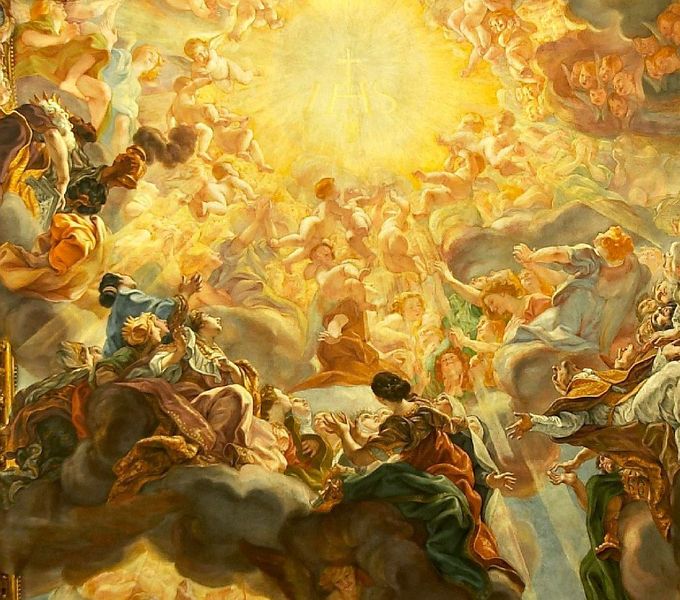
Titel: Deckengemälde “Anbetung des Namens Jesu” in Il Gesù in Rom
Künstler: Giovanni Battista Gaulli
Standort: Rom, Il Gesù (EU - I - Latium)
Schlagwörter: blau, flügel, gemälde, gott, himmel, nackt, wolken, frauen, gelb, menschen, licht, rot, gesichter, barock, öl, kirche, gold, decke, fliegen, kinder, engel, kuppel, glanz, freude, paradies, gefäß, kreuz, strahlen, beten, heiligenschein, christus, jesus, heilige, fresko, erleuchtung, marie, auferstehung, himmelfahrt, deckenmalerei, froschperspektive, ihs